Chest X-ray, PA view. Patient: 17 years old, sex M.
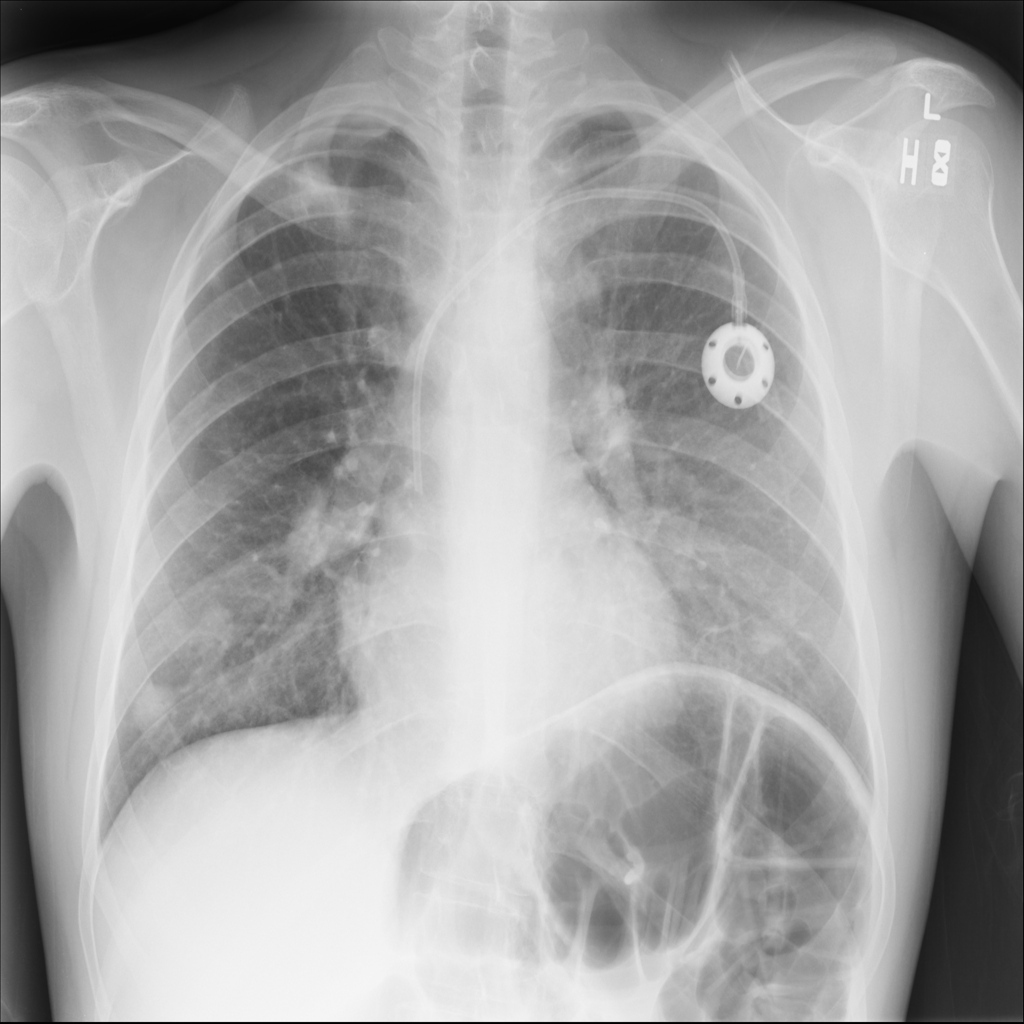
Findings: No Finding